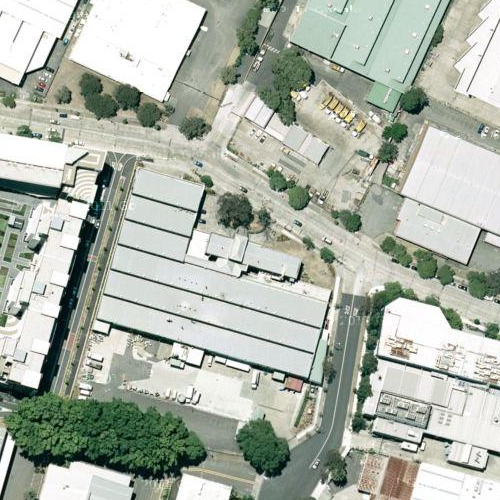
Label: sydney